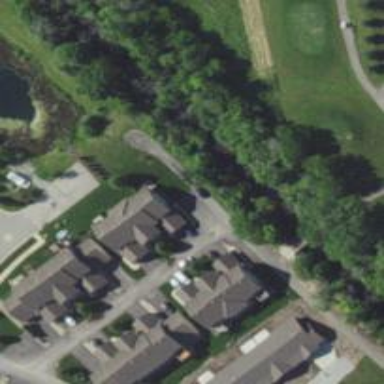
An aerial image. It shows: Service road designated as golf cart path.